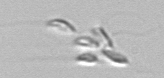
Label: Dinobryon